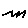
Label: zigzag